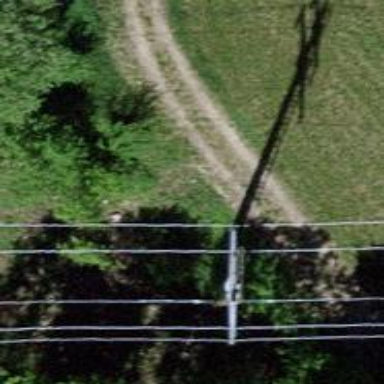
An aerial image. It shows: Power tower.